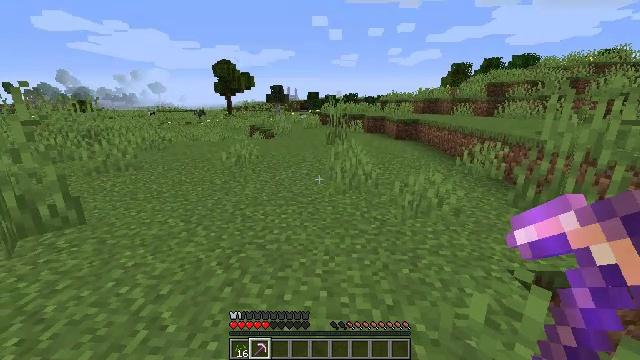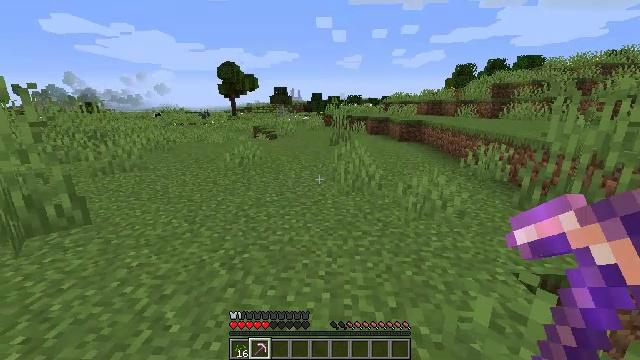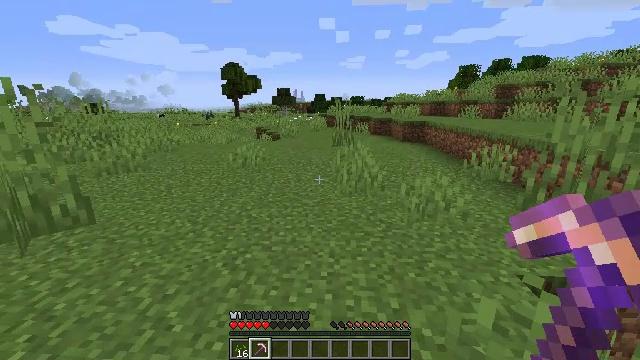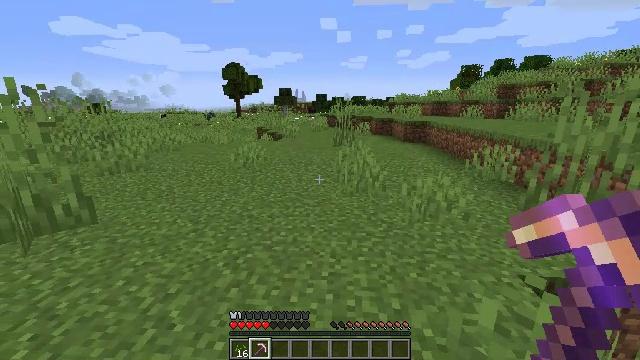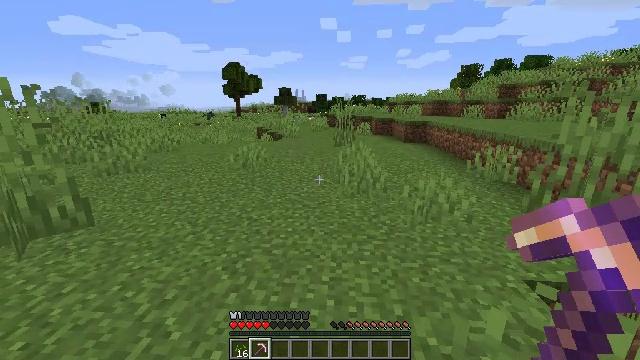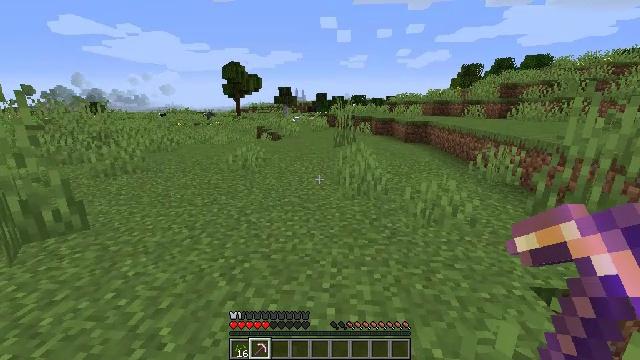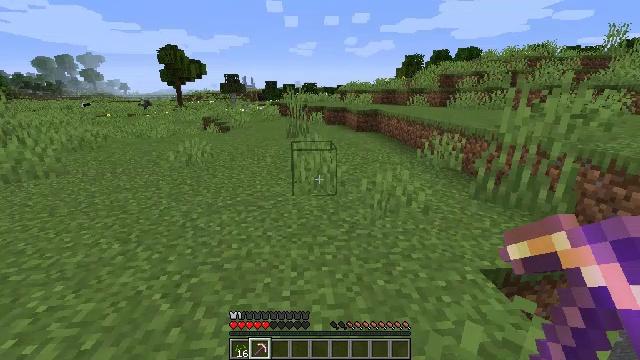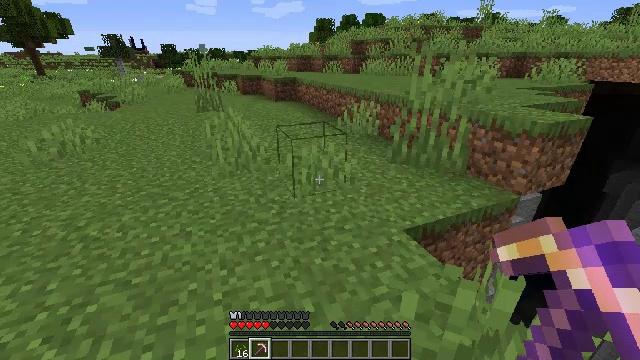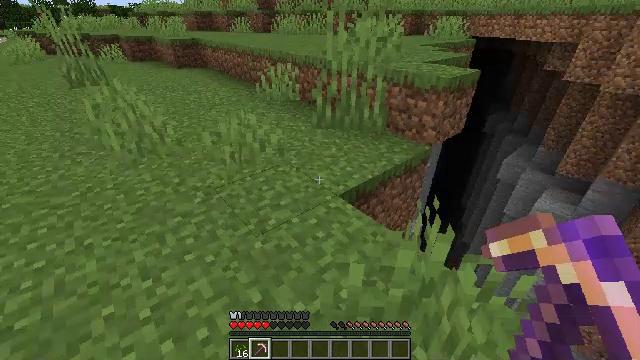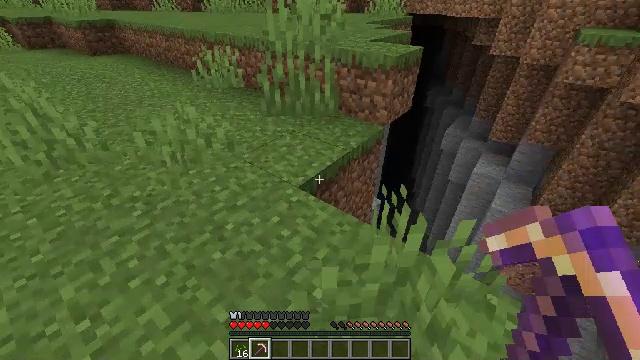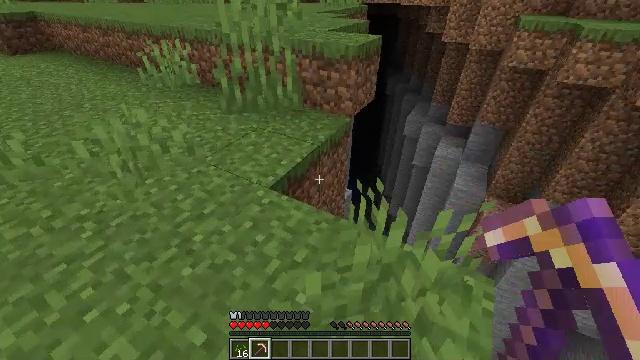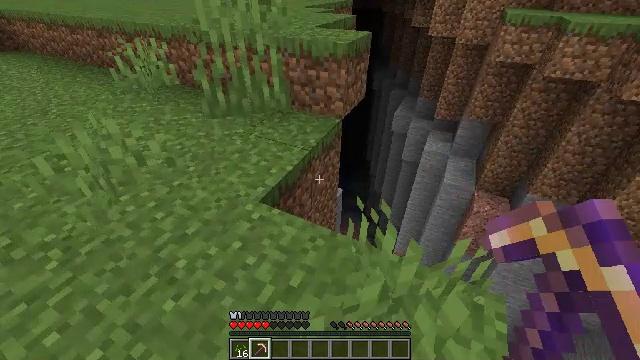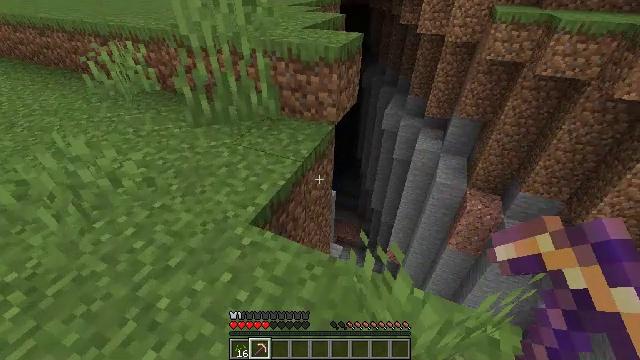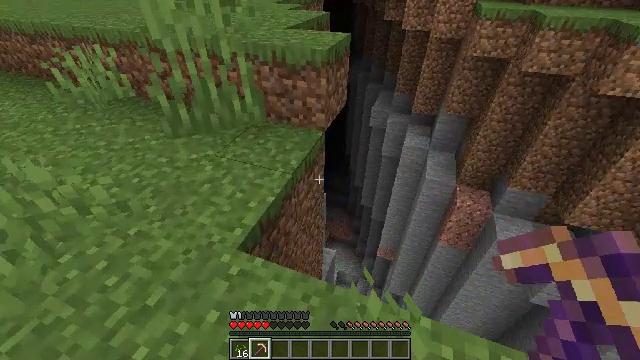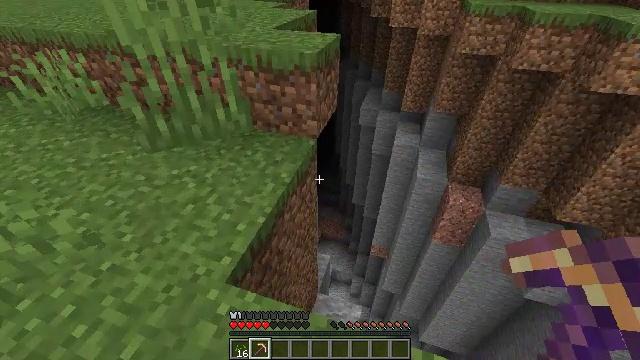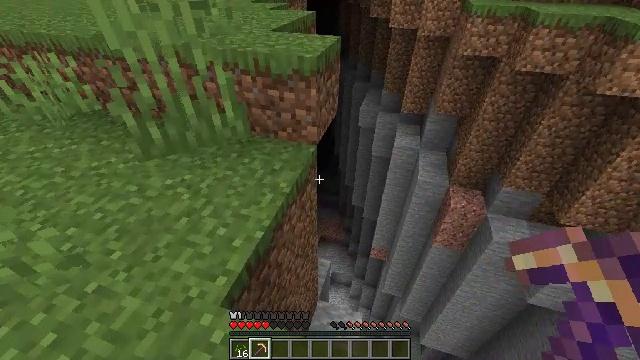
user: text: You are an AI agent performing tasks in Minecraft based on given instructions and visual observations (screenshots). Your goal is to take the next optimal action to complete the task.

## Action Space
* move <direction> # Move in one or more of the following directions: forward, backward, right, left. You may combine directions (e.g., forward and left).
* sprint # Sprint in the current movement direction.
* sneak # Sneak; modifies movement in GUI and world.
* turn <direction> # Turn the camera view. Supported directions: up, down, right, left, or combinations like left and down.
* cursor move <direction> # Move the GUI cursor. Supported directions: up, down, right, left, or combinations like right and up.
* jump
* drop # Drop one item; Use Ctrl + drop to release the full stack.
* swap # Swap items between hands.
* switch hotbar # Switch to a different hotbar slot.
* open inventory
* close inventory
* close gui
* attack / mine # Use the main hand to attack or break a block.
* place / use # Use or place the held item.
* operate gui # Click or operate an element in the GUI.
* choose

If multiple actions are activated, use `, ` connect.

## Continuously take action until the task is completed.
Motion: motion action
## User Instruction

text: Mine grass block from the ground.
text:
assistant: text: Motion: no_op
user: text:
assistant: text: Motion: no_op
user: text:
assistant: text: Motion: no_op
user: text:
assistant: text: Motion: move forward
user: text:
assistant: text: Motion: move forward
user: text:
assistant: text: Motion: move forward, turn right and down
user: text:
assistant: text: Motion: move forward, turn right and down
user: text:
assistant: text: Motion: move forward, turn right and down
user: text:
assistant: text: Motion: move forward, turn right and down
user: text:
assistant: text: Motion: move forward, turn right and down
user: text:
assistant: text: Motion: move forward, turn right
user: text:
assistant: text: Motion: move forward, turn right
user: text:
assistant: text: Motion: move forward, turn right
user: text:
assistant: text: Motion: move forward, turn right
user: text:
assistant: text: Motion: no_op
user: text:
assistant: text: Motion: no_op
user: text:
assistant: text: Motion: no_op
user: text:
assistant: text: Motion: no_op
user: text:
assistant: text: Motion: turn right
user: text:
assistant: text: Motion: no_op
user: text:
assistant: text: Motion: turn right
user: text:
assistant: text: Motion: no_op
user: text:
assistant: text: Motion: no_op
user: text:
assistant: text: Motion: no_op
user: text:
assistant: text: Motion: turn left
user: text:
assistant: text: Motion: turn left and up
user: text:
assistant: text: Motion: turn left and up
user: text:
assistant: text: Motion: turn left and up
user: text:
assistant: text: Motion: turn left and up
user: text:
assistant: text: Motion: turn left and up